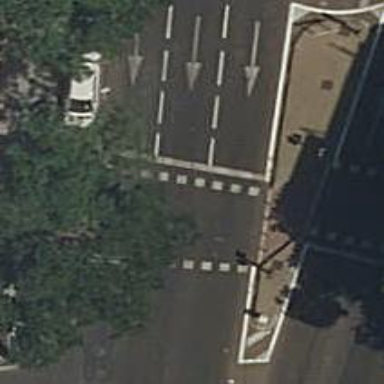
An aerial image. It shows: Road crossing with traffic signals.